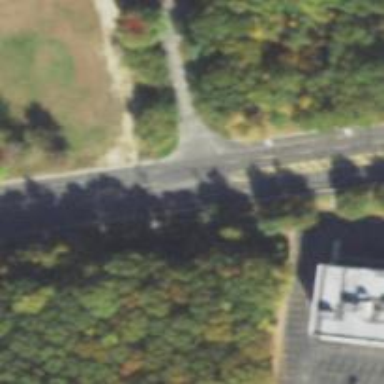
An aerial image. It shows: Secondary road with asphalt surface.